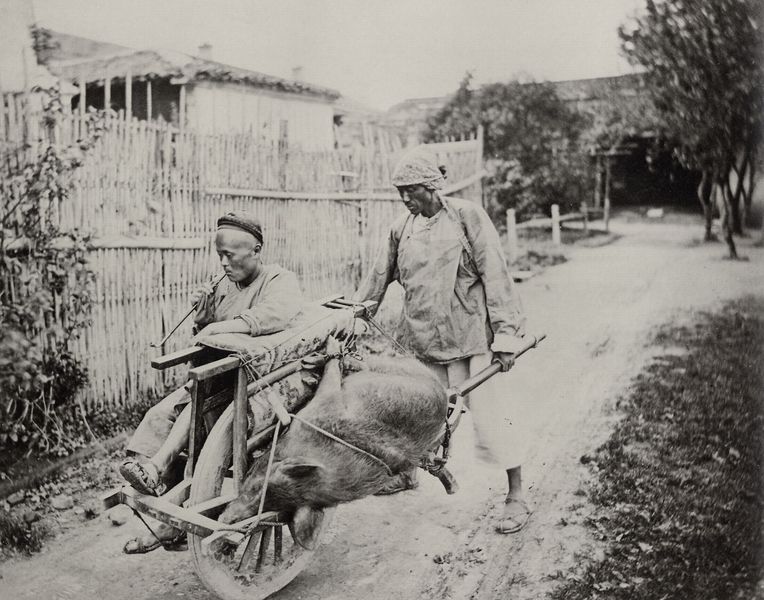
Titel: Beförderung mit dem Schubkarren
Künstler: John Thomson
Schlagwörter: baum, himmel, mann, schatten, weiß, bäume, landschaft, menschen, sitzen, grau, holz, hüte, licht, männer, schwarz, strasse, dach, gras, haus, tier, tuch, weg, zaun, alt, jung, mütze, mützen, arm, leiche, leinen, steine, tod, tot, erde, häuser, strauch, büsche, hütte, sträucher, land, stoff, strick, decke, arbeit, bauern, karren, sack, beine, fell, kopfbedeckung, farbig, zwei, schuhe, hosen, arbeiten, blusen, feldweg, furchen, säcke, transport, berge, hütten, lattenzaun, zäune, speichen, ziehen, arbeiter, beladen, karre, rad, schubkarre, schubkarren, wagen, einfach, kopftuch, pfeife, rauchen, gestell, sandalen, foto, fotografie, photographie, fleisch, hängen, schwein, seil, porträts, asien, schwarz-weiß, jacken, staub, asiatisch, deichsel, kittel, jagd, photo, fahren, china, griffe, sandale, stäbe, eiss, schwarzw, beute, jäger, schnauze, ländlich, maul, schwart, gebunden, bambus, jagdbeute, wegrand, wildschwein, fotographie, schieben, aufnahme, primitiv, eber, niedrig, sackkarre, sau, kadaver, stricke, bäme, fernost, asiaten, fahrbahn, slum, opium, 2 männer, festgebunden, männer mann, schlachtvieh, südostasien, hais, 1910, totes schwein